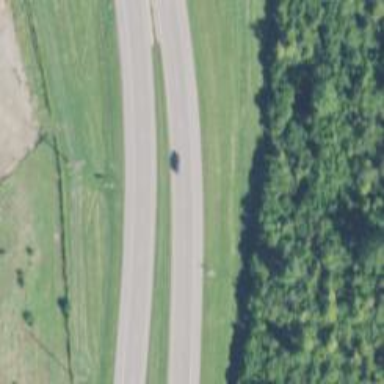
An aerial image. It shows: Trunk highway that is also expressway for motor vehicles.